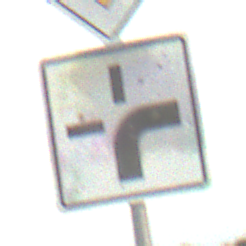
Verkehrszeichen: VerlaufVorfahrtsstrasse3
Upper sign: Vorfahrtsstrasse
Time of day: SunriseSunset
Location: Outdoor (RoadRail)
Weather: PartlyCloudy
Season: NotSpecified
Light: Natural